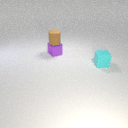
small purple metal cube behind small cyan rubber cube